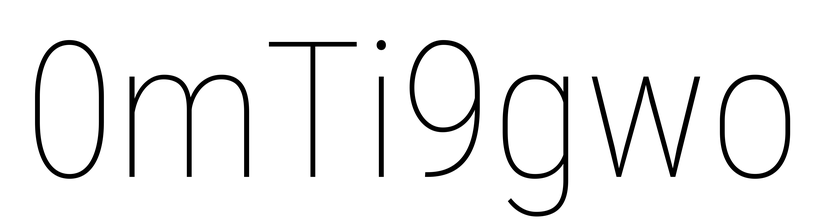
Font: Roboto_Condensed_Thin